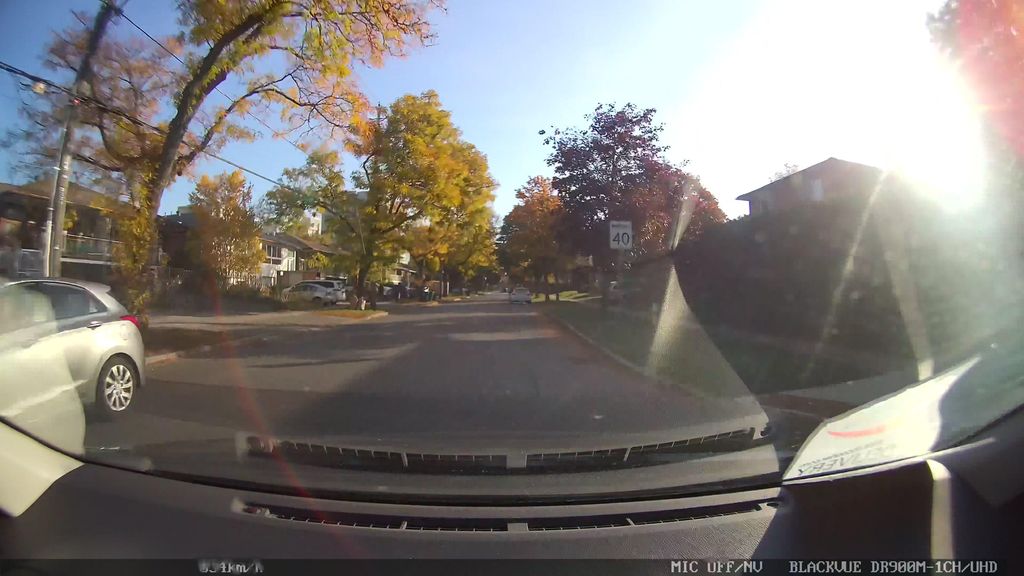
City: toronto